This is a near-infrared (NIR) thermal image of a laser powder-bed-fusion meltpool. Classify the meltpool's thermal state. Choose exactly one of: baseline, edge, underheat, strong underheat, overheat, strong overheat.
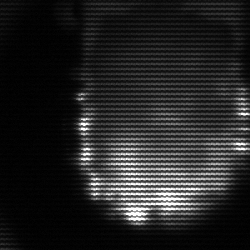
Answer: baseline